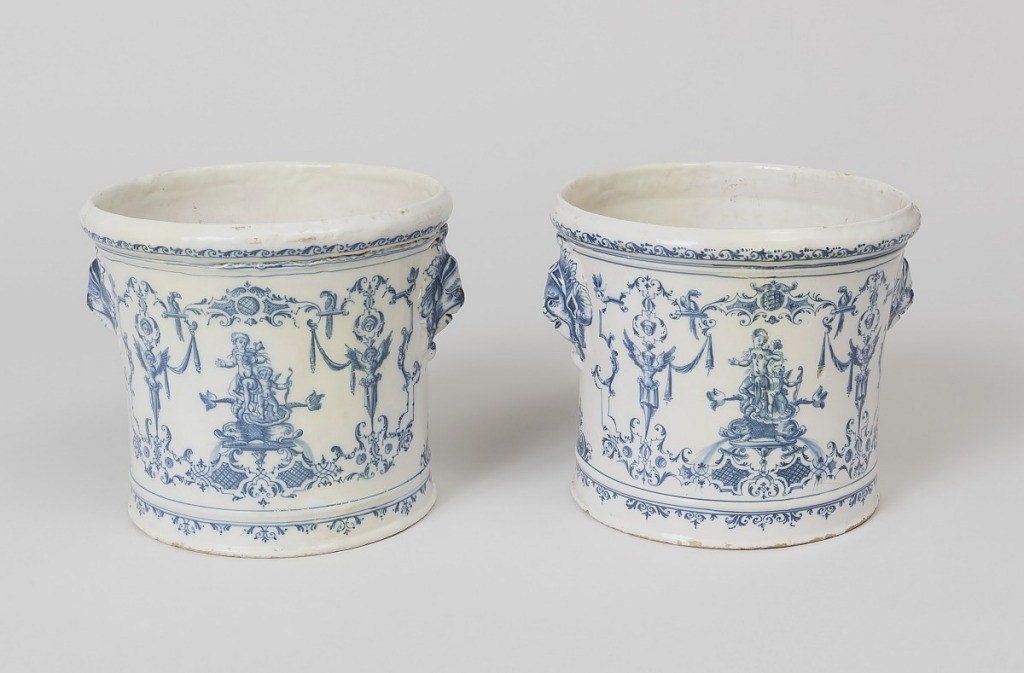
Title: Seaux à bouteille
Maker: Clérissy Factory, established ca. 1686
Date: ca. 1730
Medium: Tin-glazed earthenware
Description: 2017-20-7: One of a pair. Berainesque blue decoration with mo...;     2017-20-8: One of a pair. Berainesque blue decoration with mo...